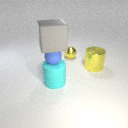
small blue rubber sphere above large cyan rubber cylinder